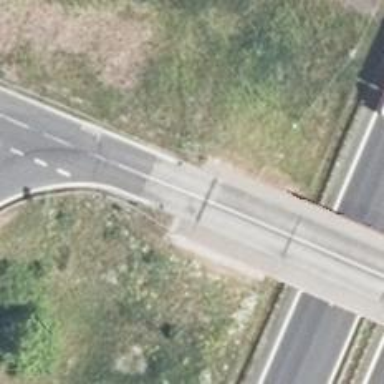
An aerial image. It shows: Secondary road with embankment.